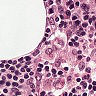
Metastatic tissue present: no